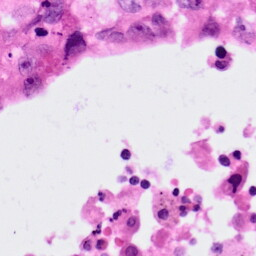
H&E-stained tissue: Lung